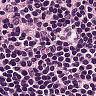
Metastatic tissue present: no